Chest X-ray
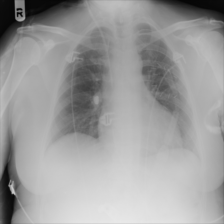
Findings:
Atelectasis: negative
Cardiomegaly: negative
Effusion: negative
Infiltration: negative
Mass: negative
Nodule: negative
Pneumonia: negative
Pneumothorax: negative
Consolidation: negative
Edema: negative
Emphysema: negative
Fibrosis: negative
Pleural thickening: negative
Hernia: negative